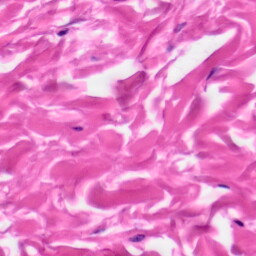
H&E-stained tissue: Skin